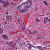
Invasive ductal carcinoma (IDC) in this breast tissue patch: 1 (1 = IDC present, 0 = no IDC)